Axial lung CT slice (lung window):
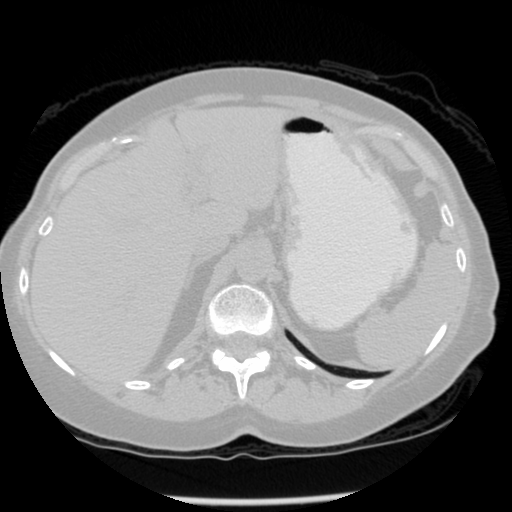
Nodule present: no